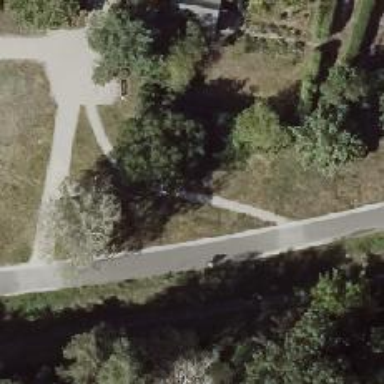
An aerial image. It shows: Compacted footway.